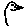
Label: bird